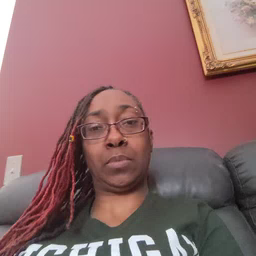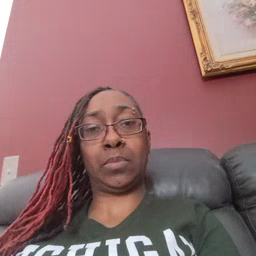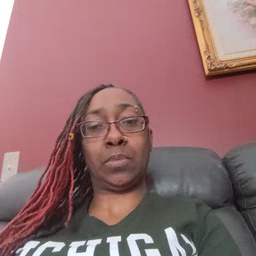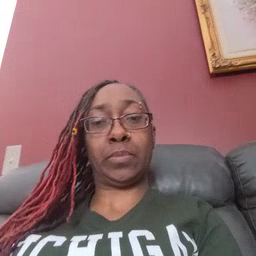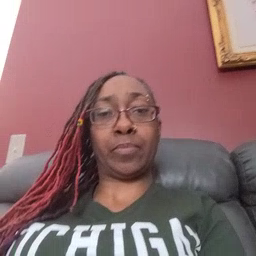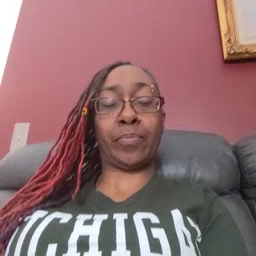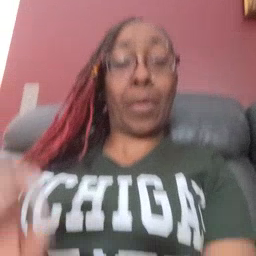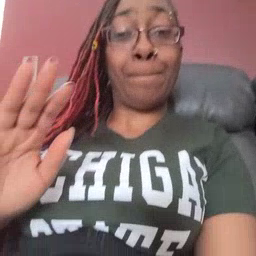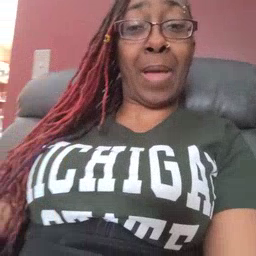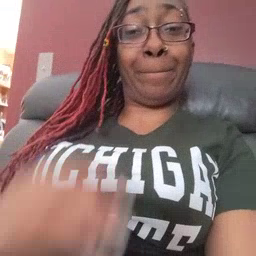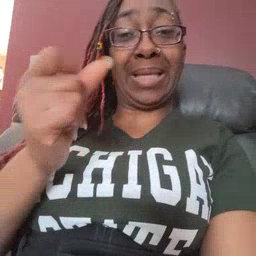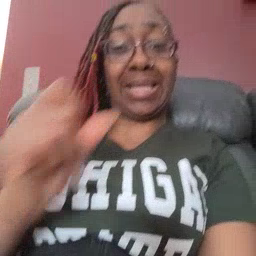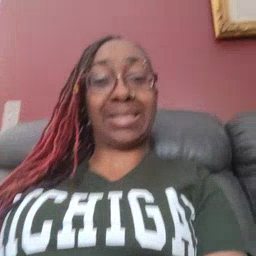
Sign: puppy